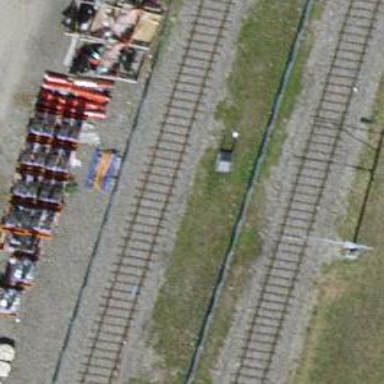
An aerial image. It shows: Railway yard.